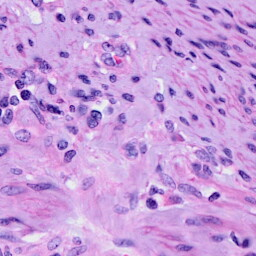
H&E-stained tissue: Cervix